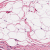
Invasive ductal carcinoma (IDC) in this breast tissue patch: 0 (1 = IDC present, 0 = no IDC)